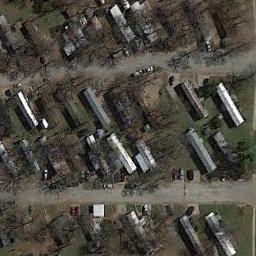
Label: residential